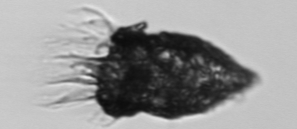
Label: Tintinnopsis